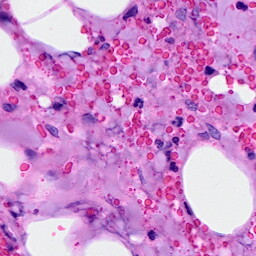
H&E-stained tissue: Breast